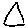
Label: triangle